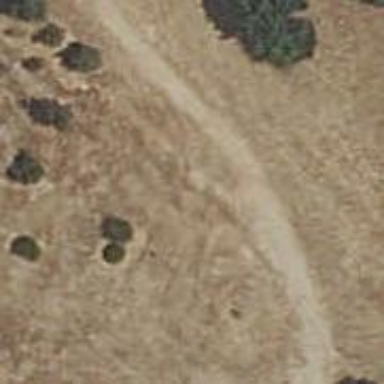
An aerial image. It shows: Dirt path.